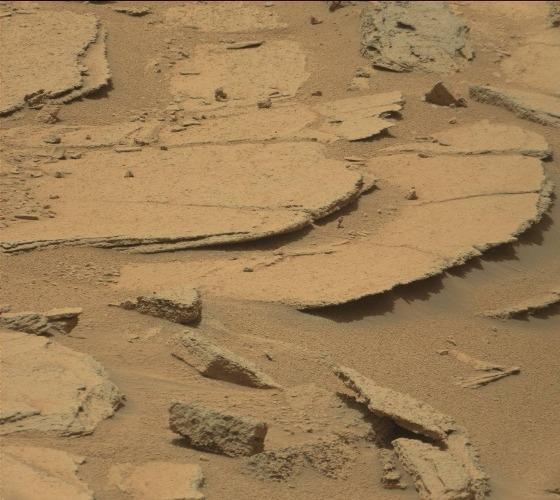
Terrain classes present: Bedrock, Gravel / Sand / Soil, Rock, Shadow